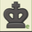
Piece: bK